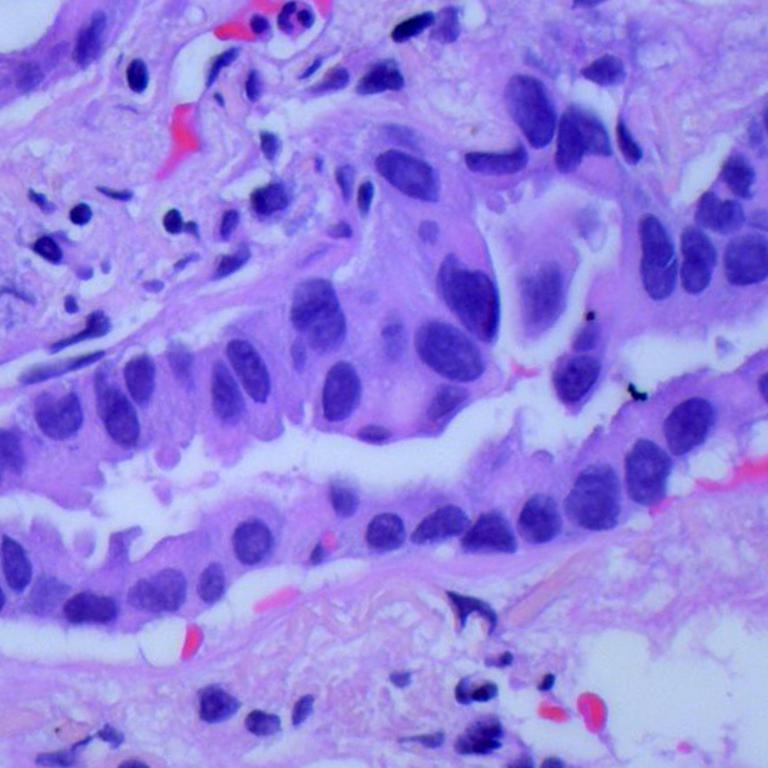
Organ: lung
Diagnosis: adenocarcinomas